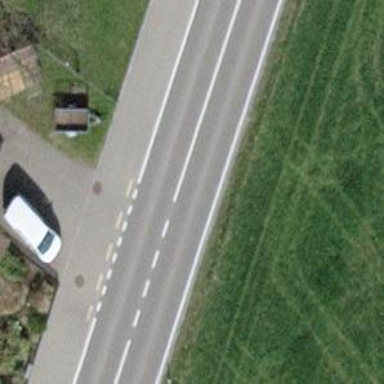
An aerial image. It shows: Secondary road with separate asphalt sidewalk.